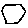
Label: hexagon